Field crop: maize
Growth stage: 2
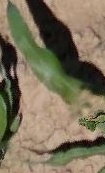
Species: maize